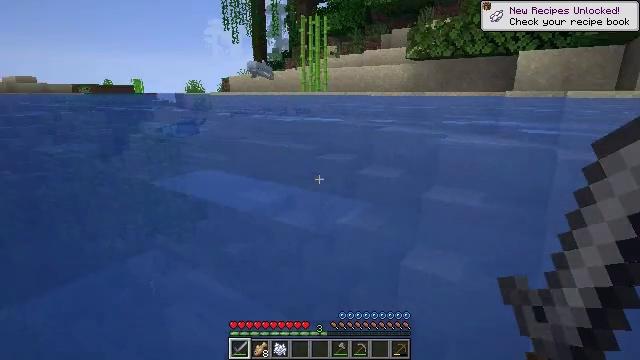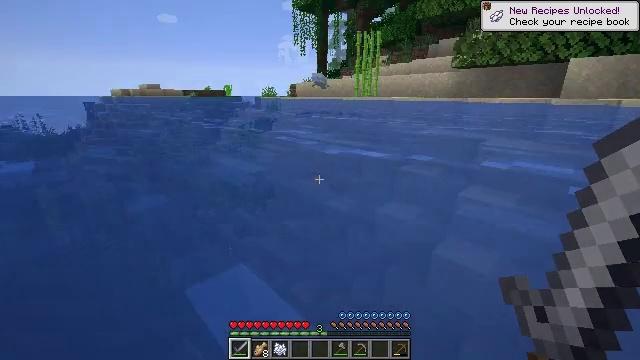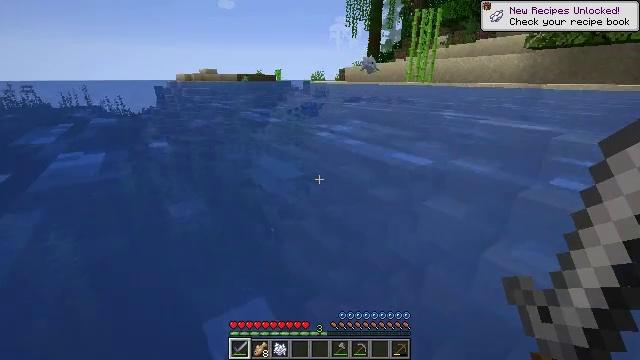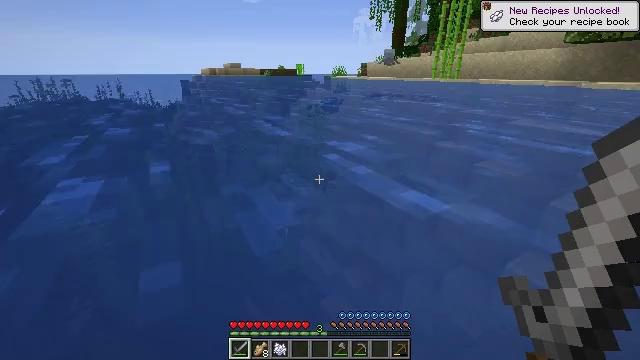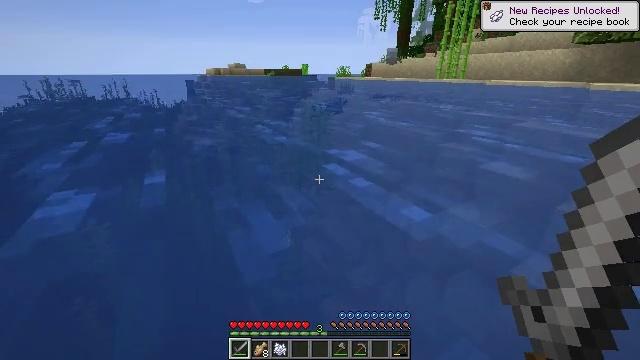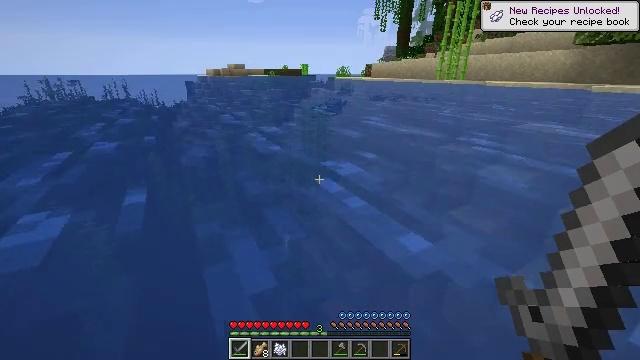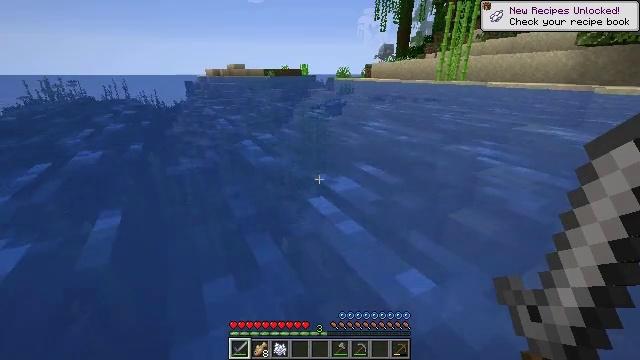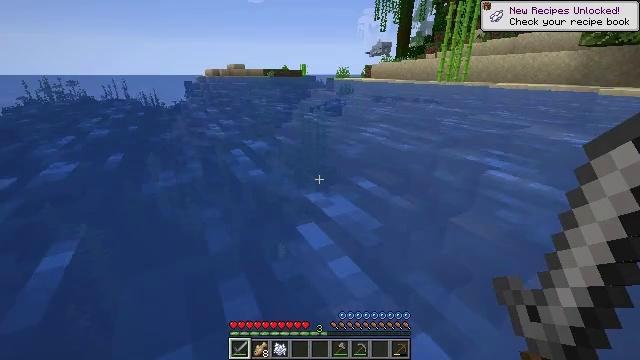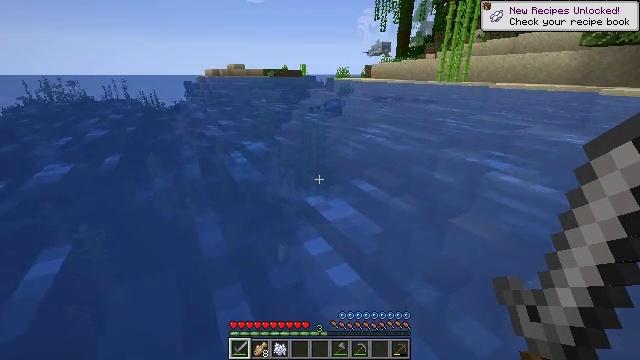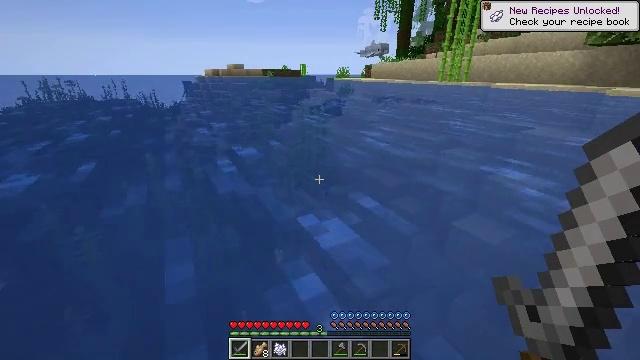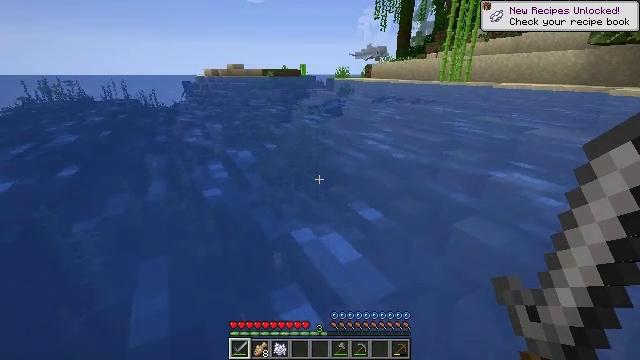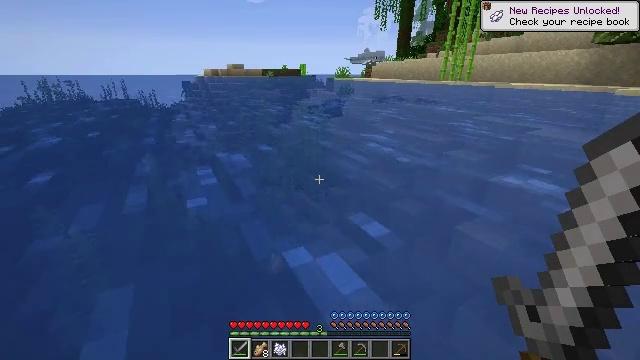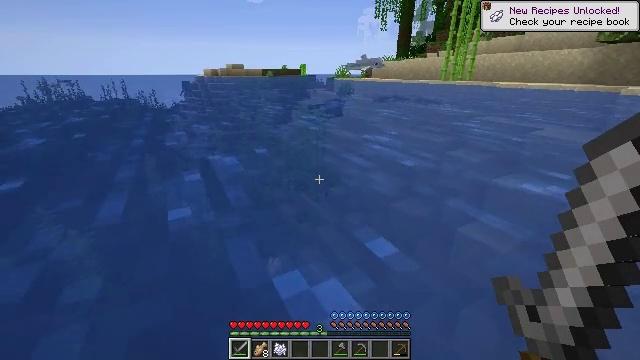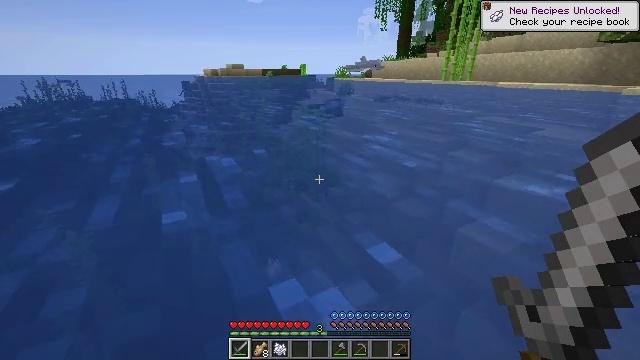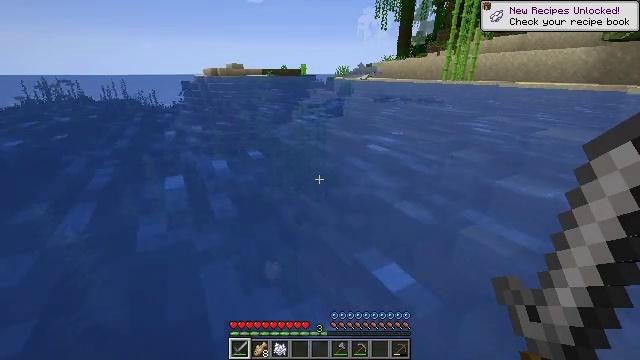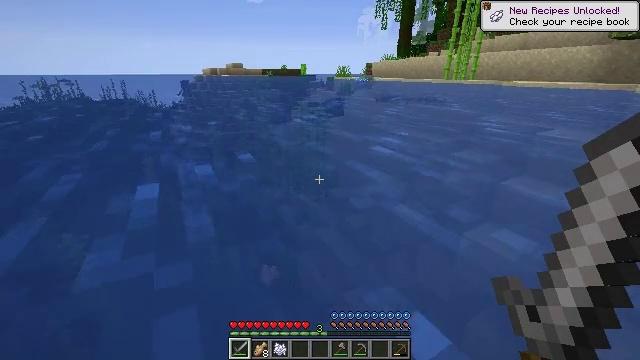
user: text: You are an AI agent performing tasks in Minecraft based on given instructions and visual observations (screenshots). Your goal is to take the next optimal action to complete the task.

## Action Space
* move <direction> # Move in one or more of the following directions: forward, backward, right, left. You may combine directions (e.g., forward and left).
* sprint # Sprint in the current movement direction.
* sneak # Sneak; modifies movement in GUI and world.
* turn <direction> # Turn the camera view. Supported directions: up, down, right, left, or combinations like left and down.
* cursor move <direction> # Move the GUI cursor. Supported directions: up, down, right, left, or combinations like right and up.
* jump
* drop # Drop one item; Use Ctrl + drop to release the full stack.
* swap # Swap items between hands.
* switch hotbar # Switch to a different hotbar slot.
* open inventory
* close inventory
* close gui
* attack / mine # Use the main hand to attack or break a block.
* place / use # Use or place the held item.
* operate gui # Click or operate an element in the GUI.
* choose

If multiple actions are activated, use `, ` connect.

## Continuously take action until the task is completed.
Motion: motion action
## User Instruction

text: Kill the cod.
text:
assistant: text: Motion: move forward, turn left and down
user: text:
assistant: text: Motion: move forward, turn left and down
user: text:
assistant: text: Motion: move forward, turn left and down
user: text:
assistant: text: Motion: move forward
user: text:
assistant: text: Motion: move forward
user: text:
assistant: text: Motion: move forward
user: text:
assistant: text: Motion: move forward, sprint
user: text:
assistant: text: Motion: move forward, sprint
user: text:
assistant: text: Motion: move forward, sprint
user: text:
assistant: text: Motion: move forward, sprint
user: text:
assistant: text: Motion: move forward, sprint
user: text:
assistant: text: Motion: move forward, sprint
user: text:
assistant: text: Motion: move forward
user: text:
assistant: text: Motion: move forward
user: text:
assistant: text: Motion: move forward
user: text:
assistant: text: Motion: move forward
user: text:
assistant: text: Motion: move forward
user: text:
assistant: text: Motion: move forward
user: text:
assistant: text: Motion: move forward
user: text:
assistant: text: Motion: move forward
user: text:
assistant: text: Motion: move forward
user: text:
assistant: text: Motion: move forward
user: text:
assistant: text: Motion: move forward
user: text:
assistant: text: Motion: move forward
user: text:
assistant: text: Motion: move forward
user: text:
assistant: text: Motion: move forward
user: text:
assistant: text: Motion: move forward
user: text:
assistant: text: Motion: move forward, turn left
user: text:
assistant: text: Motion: move forward, turn left and down
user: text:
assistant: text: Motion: move forward, turn left and down